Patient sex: M
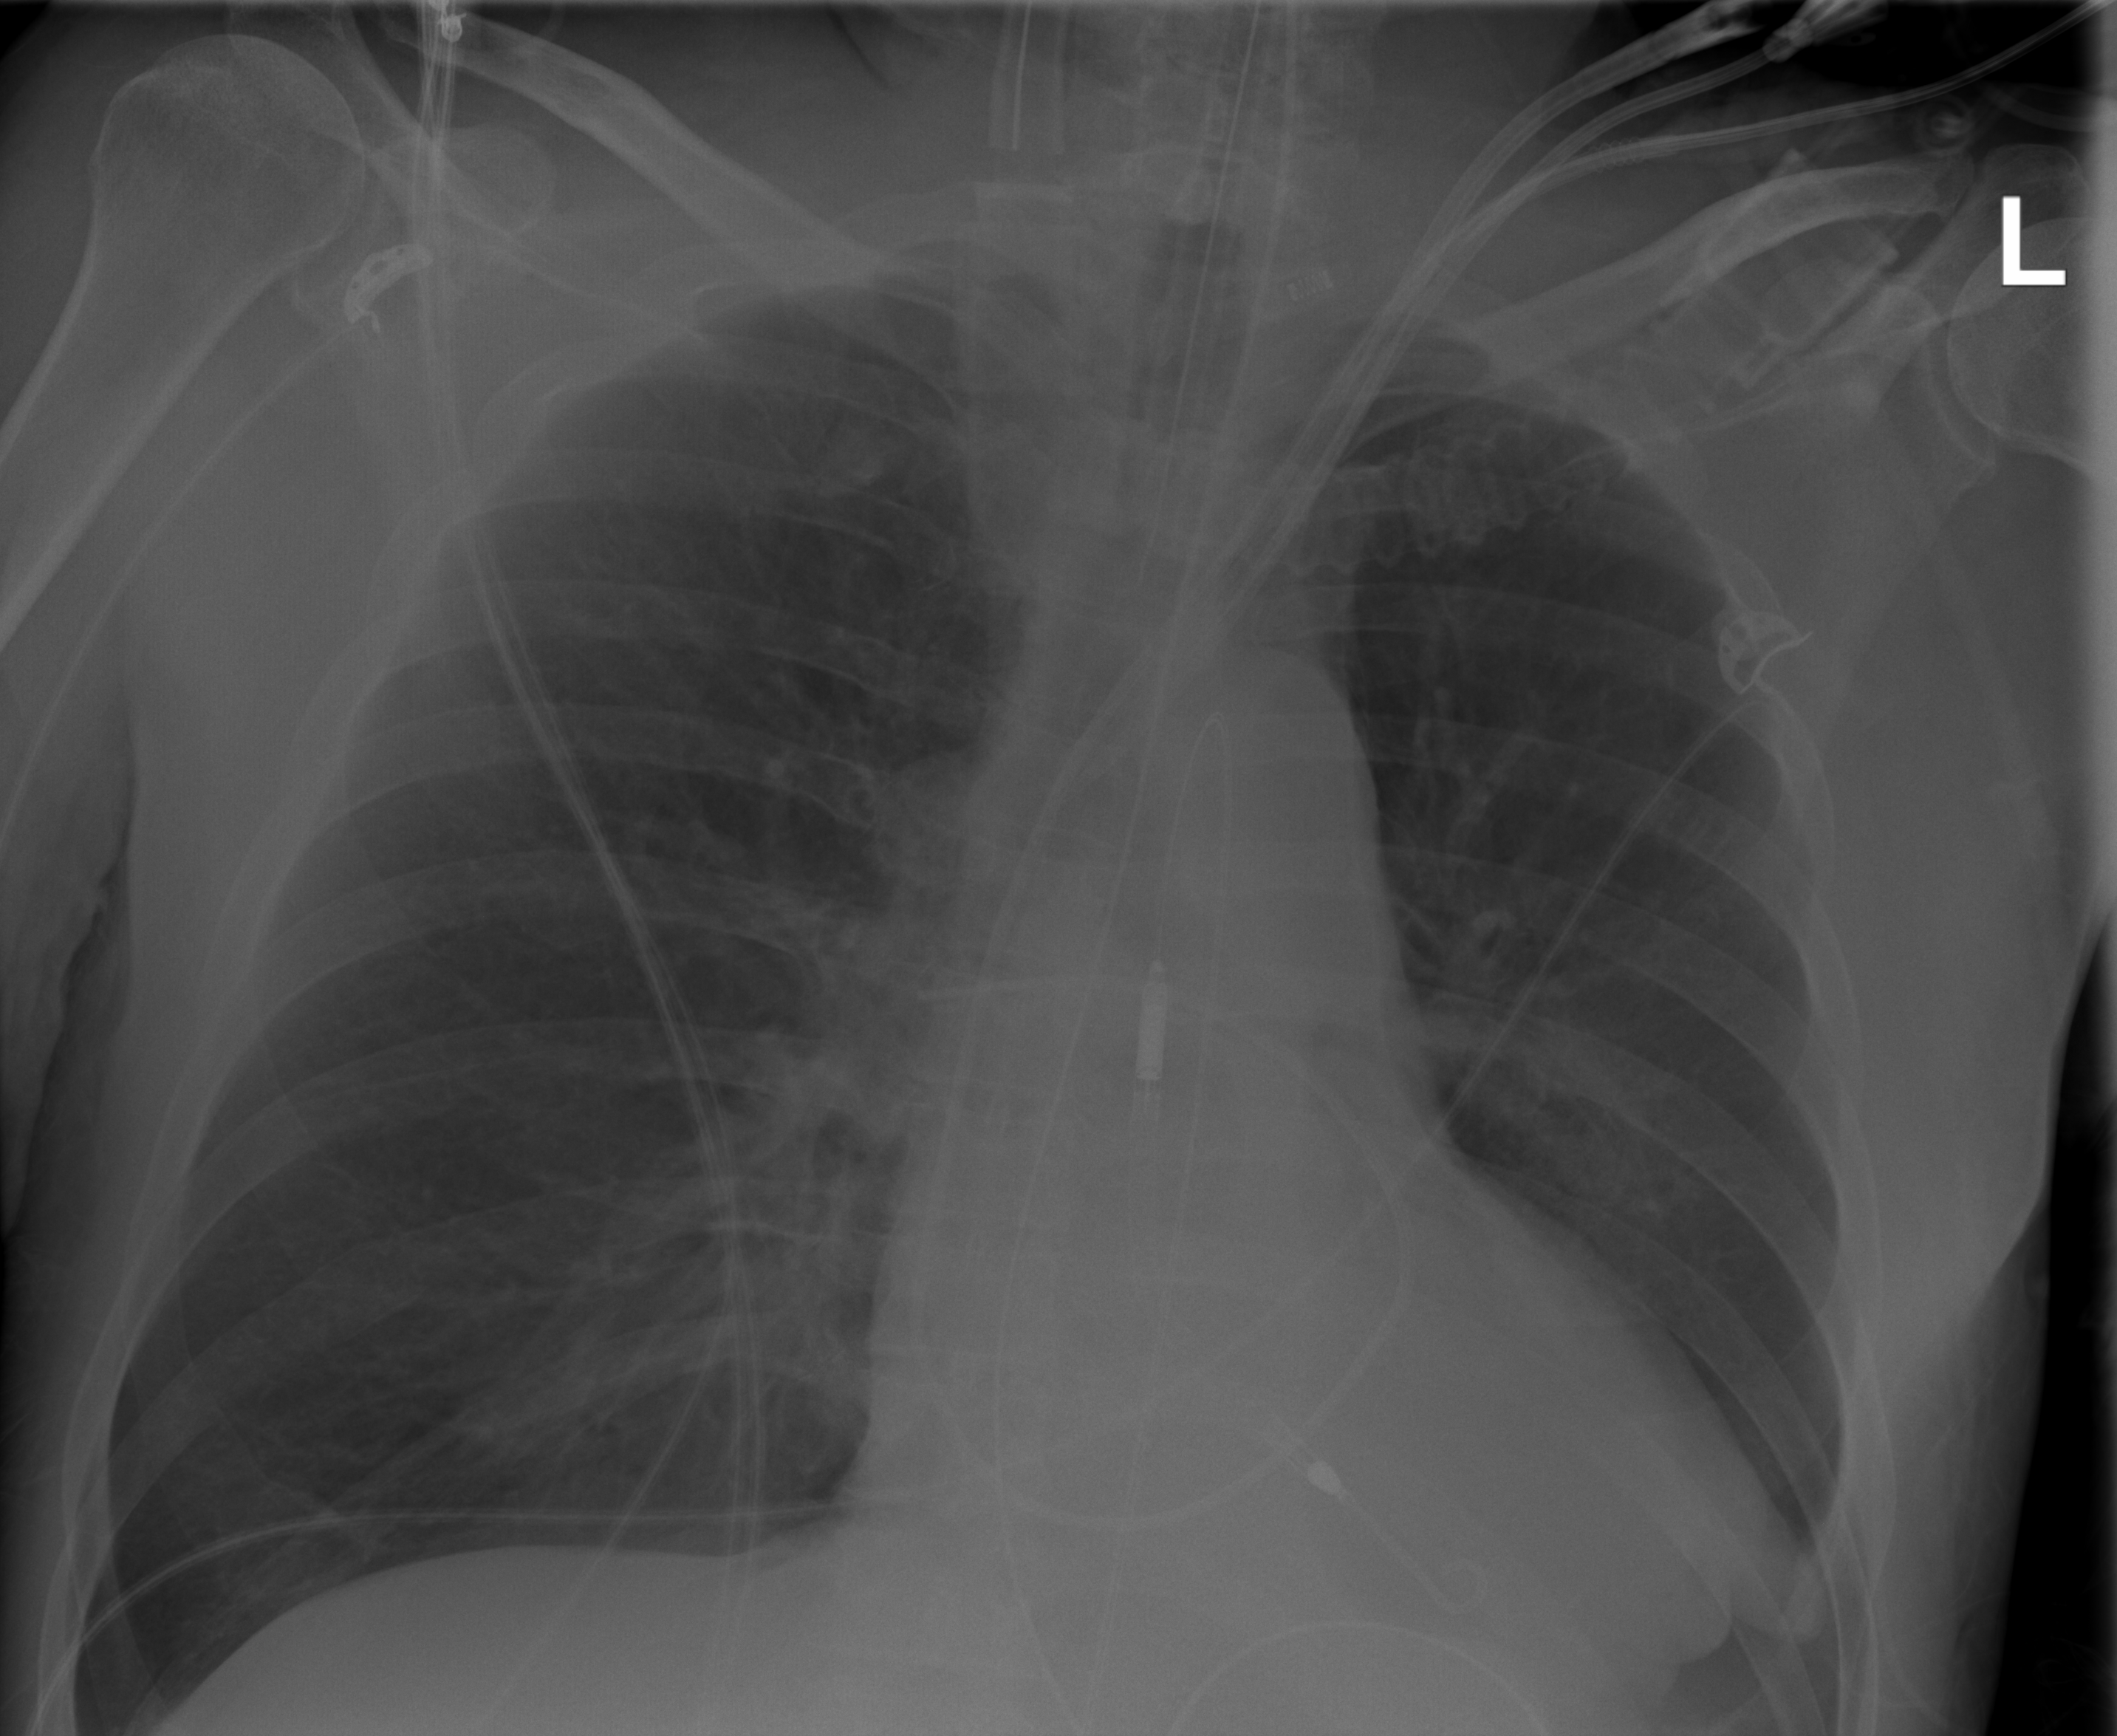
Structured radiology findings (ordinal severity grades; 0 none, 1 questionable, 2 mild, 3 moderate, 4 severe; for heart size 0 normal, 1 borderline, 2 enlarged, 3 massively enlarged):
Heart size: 2
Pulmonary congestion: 2
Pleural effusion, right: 0
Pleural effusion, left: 0
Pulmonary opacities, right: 0
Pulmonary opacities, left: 0
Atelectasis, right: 0
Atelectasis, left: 2